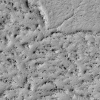
Atmospheric dust classification: not_dusty